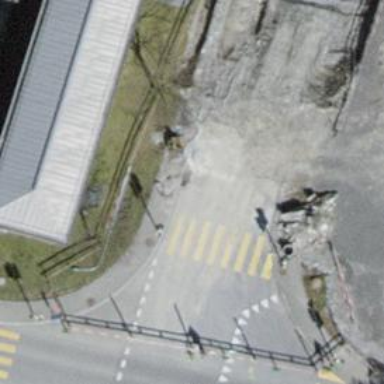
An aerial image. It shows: Road with traffic signals.